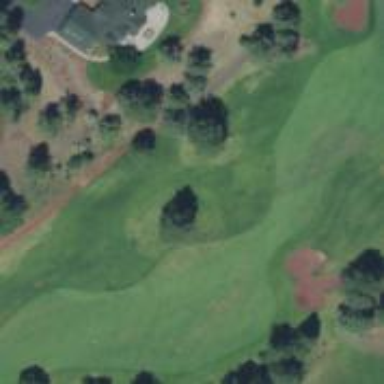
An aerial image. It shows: Grassy area designated as golf fairway.